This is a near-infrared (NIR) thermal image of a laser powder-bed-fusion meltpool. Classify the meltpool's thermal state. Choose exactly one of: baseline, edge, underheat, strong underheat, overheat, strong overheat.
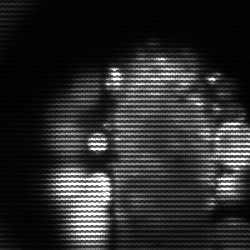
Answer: strong underheat